Interaction volume radius: 5 \u00c5
Interaction volume height: 20 \u00c5
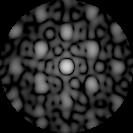
Disorder parameter: 0.4354